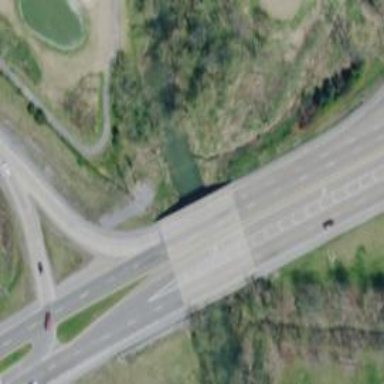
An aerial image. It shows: Trunk road bridge.